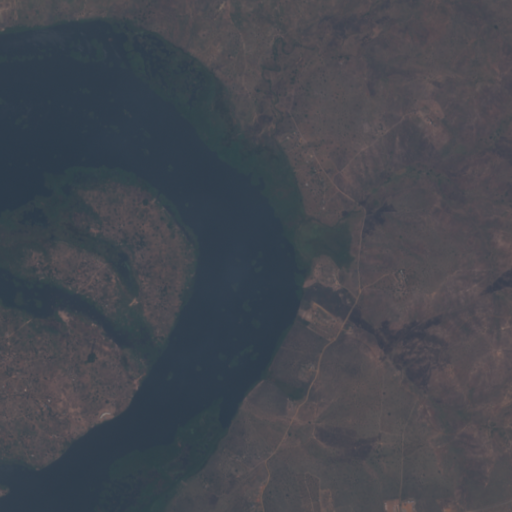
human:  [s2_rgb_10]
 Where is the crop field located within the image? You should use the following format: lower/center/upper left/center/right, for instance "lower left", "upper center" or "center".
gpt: The crop field is located in the lower center of the image.
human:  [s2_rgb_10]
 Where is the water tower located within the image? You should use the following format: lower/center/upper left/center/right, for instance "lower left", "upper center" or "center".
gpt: The water tower is located in the center of the image.
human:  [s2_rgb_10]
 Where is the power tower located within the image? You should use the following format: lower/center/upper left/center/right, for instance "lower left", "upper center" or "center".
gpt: There is no power tower in the image.